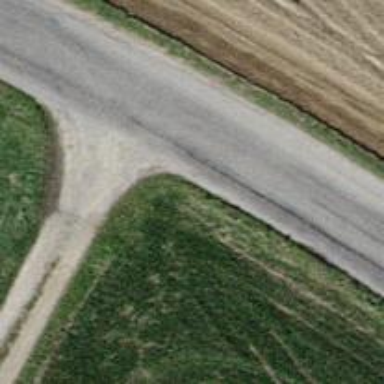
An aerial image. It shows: Unclassified road with asphalt surface. There are no sidewalks along the road.